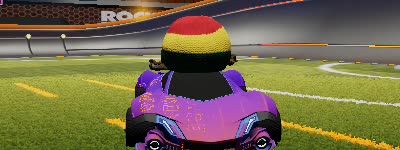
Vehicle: werewolf